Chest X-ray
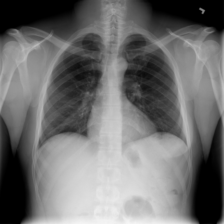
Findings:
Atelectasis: negative
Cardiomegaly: negative
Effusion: negative
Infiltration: negative
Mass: negative
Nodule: negative
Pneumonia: negative
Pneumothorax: negative
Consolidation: negative
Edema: negative
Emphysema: negative
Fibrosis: negative
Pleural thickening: negative
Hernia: negative